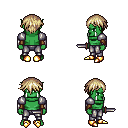
a pixel art fantasy rpg character, male body template, orc, green skin, steel arm armor, metal pants, white blonde short bangs hairstyle, cloth bracers, gold boots, dagger, four views (front, back, left, right), 2x2 character sprite sheet, small pixel art, hard edges, no anti-aliasing